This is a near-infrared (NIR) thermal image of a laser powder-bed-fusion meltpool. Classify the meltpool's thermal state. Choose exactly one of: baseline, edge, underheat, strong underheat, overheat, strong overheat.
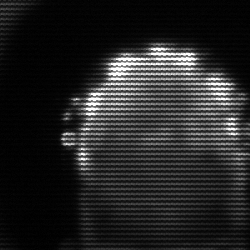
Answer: baseline